Interaction volume radius: 5 \u00c5
Interaction volume height: 15 \u00c5
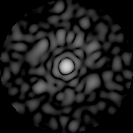
Disorder parameter: 0.8016